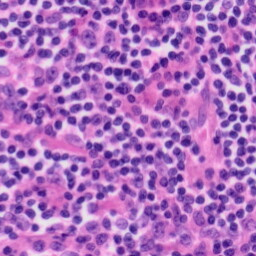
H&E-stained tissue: Tonsil